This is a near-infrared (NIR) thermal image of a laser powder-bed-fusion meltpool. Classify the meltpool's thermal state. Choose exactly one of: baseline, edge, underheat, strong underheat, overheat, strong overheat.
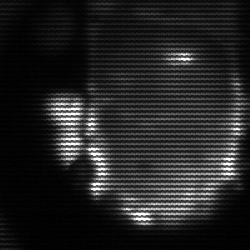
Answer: baseline